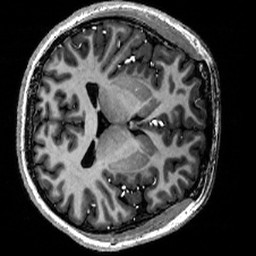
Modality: T1w
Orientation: axial
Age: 20
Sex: female
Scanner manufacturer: siemens
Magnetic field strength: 6.98 T
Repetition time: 6 s
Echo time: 0.00299 s